Question: I work on panorama player for android, and have really wierd situation on specific device Galaxy Note 2.
After of couple of cycles of loading/unloading opengl textures i got situation like this:

Images that manipulated trough resources by setting indexes of R.drawable and fonts become corrupted, and no OutOfMemory errors, exceptions, OpenGL erros etc - and heap sitting under 30-35mb.
I don't have any ideas what's going wrong and where, I will be very grateful for any thoughts and tips about origin of the problem.
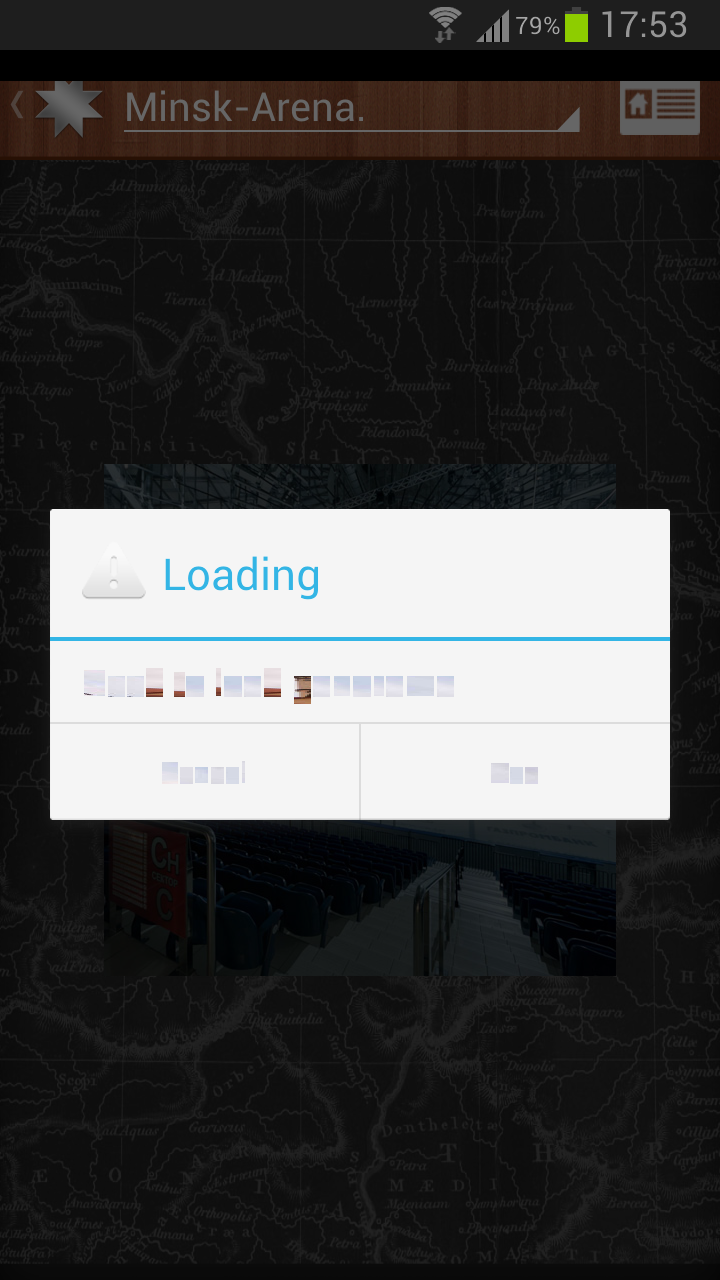
Answer: I got exactly the same problem. I solved it by turning OFF hardware acceleration for the whole application in the manifest.